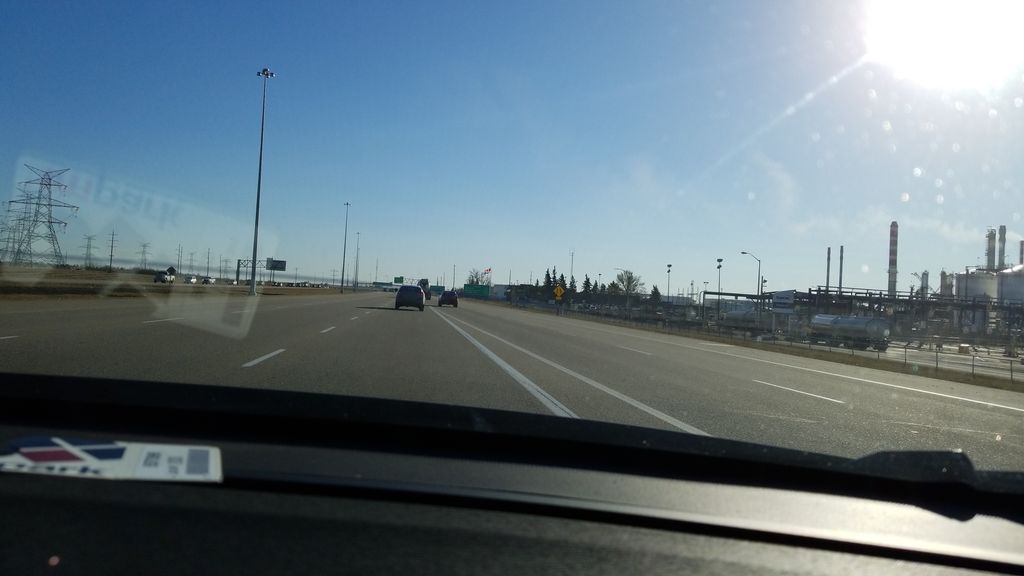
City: edmonton